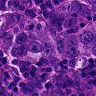
Metastatic tissue present: yes